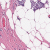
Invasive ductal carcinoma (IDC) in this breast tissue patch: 0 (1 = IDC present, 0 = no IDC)